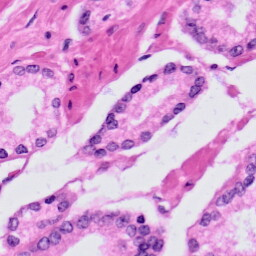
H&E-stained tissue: Prostate